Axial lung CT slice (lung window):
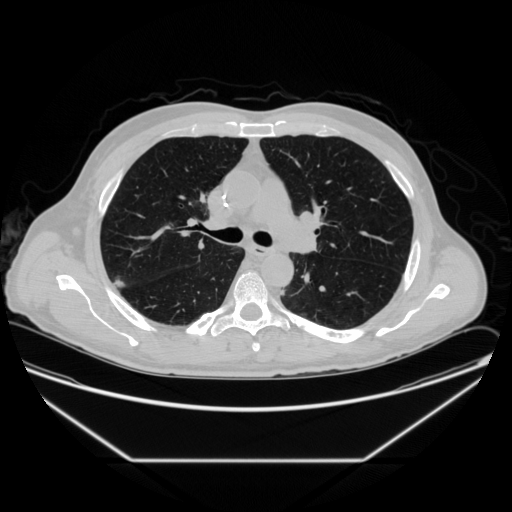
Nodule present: yes
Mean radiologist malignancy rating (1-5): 2.75